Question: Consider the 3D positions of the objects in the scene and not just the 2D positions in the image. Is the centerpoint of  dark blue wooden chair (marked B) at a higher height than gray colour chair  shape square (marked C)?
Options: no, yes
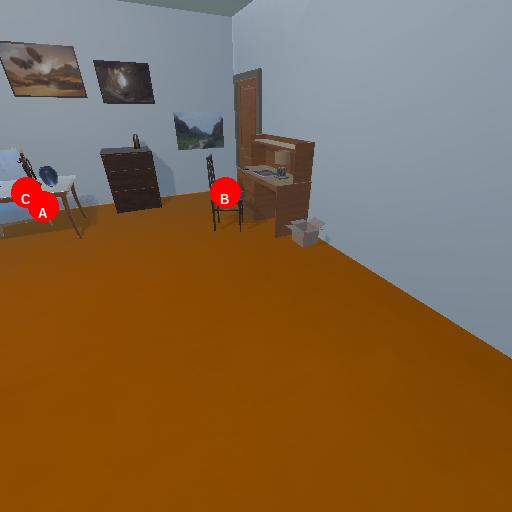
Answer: no